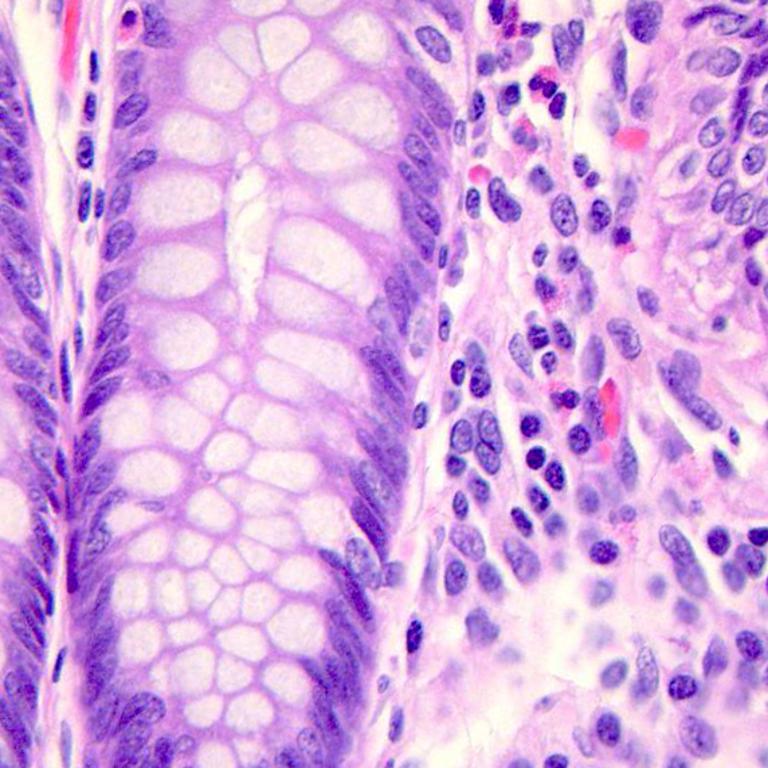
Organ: colon
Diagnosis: benign